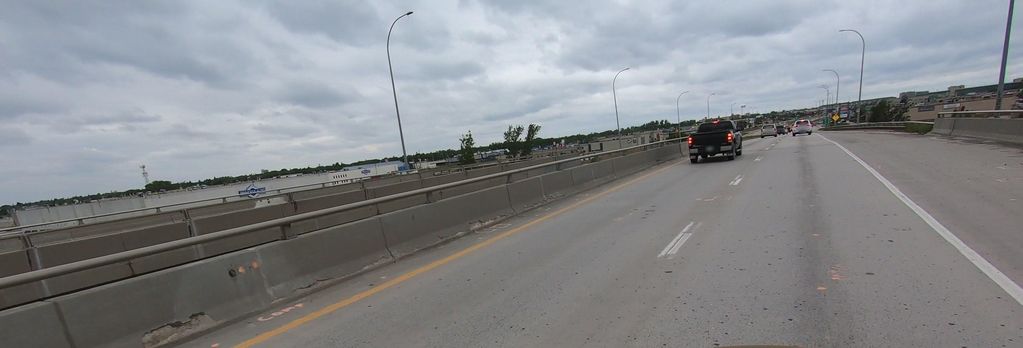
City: winnipeg